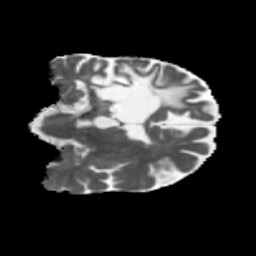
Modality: MD
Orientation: coronal
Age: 57
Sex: male
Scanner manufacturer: siemens
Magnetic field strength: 3 T
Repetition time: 5.47 s
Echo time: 0.0854 s